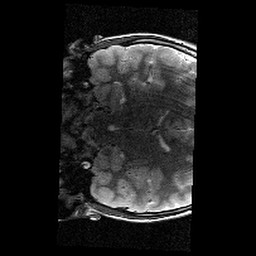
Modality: T2w
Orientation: coronal
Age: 10
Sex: male
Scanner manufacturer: siemens
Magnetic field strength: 3 T
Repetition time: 9.23 s
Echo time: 0.067 s